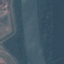
Land use / land cover class: River